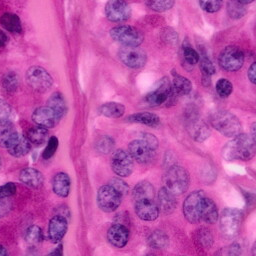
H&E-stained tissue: Pancreatic